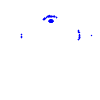
Particle: proton